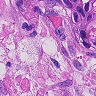
Metastatic tissue present: yes